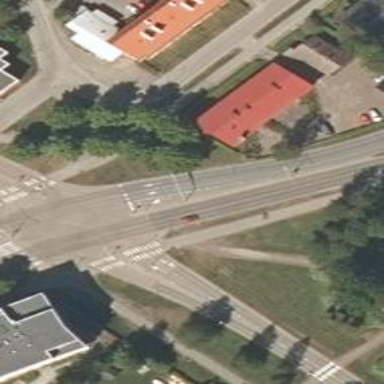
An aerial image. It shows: Shared cycleway with asphalt surface.